Field crop: maize
Growth stage: 2
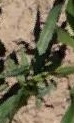
Species: maize